Aerial crown-view tile of a tropical tree (Barro Colorado Island, Panama), acquired 20250317:
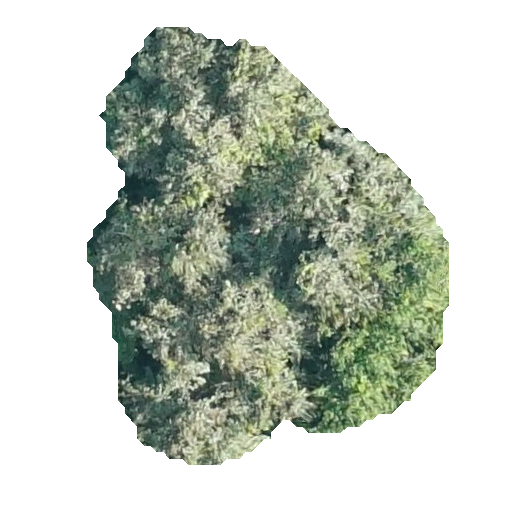
Species: Luehea seemannii
GBIF accepted scientific name: Luehea seemannii
Crown area: 166.891 m²